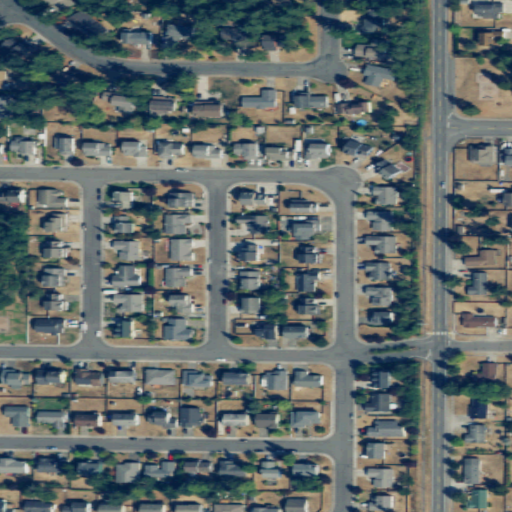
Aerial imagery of island in Washington named Whidbey Island containing medium intensity development, low intensity development, high intensity development, and open development